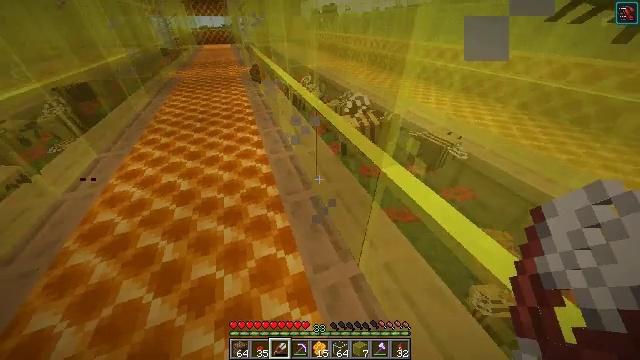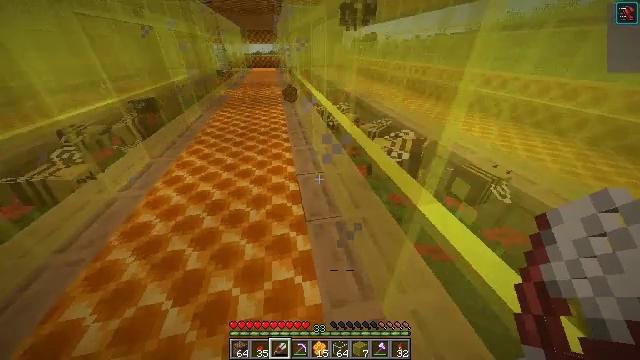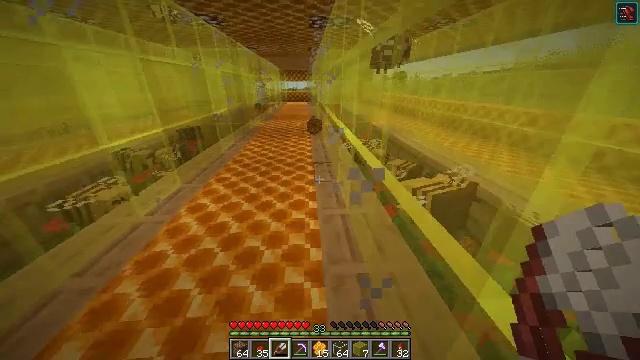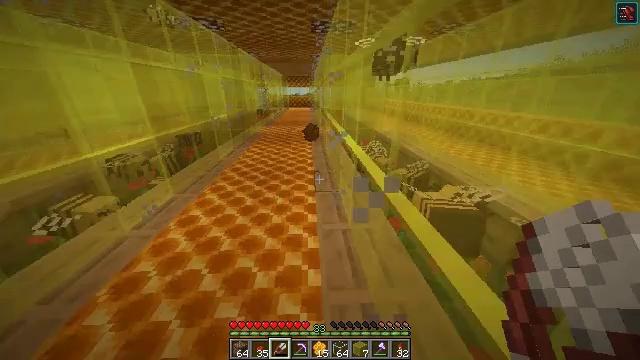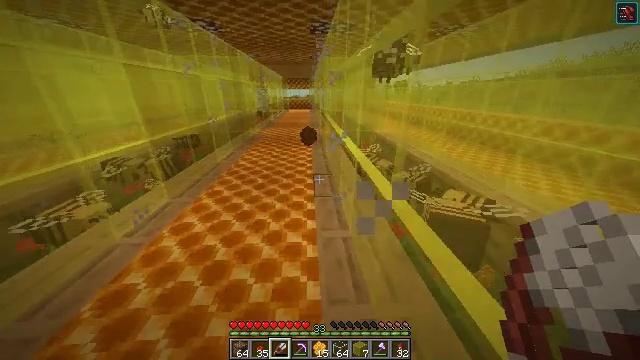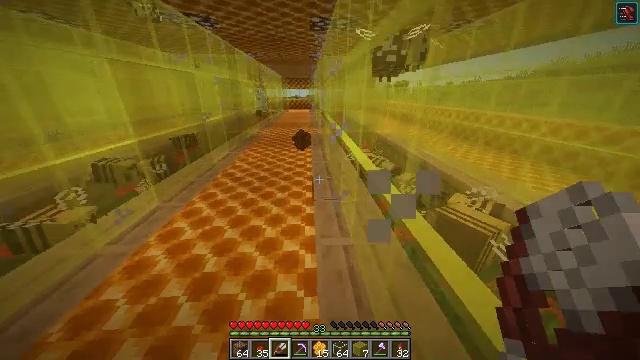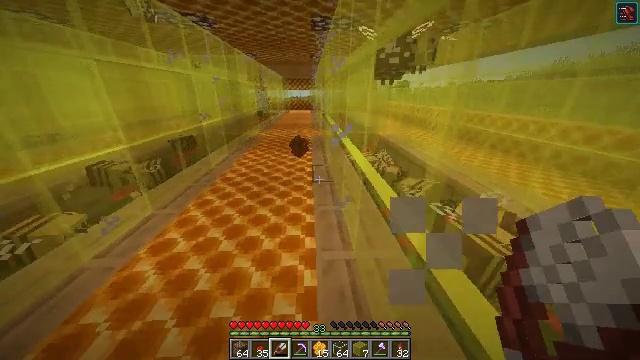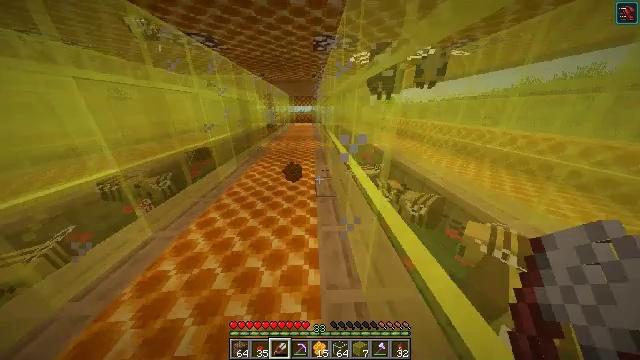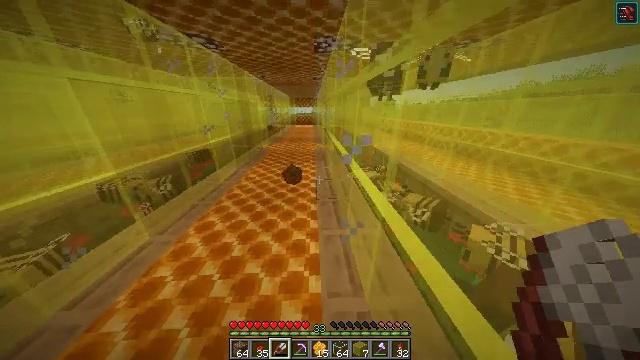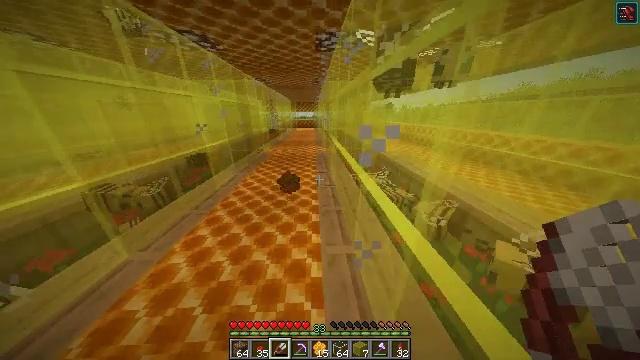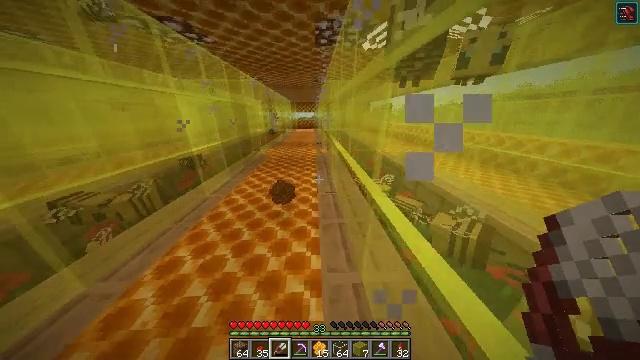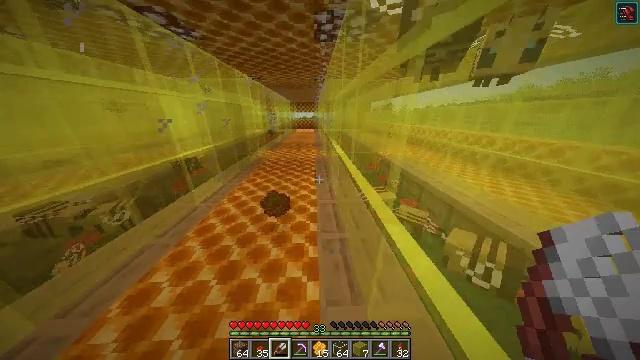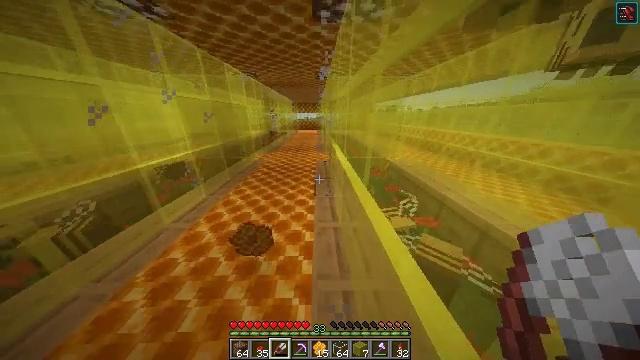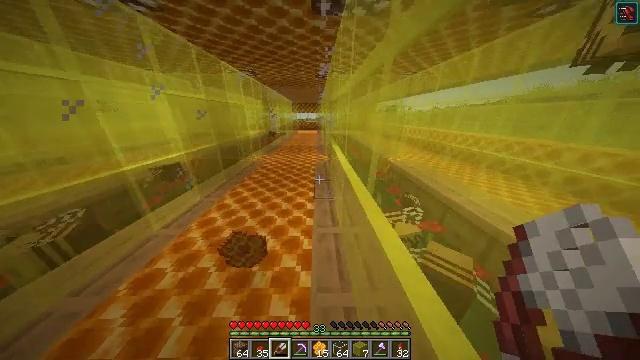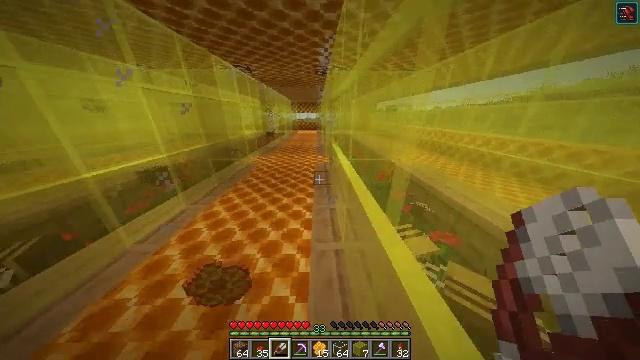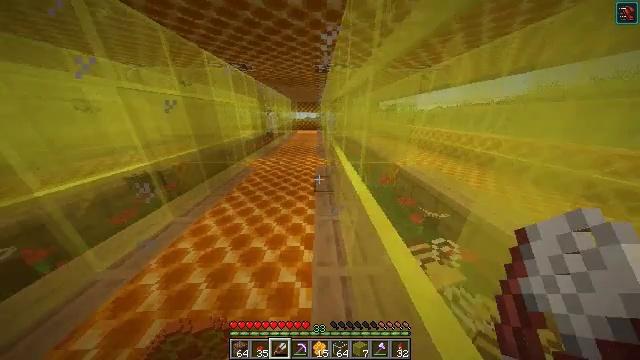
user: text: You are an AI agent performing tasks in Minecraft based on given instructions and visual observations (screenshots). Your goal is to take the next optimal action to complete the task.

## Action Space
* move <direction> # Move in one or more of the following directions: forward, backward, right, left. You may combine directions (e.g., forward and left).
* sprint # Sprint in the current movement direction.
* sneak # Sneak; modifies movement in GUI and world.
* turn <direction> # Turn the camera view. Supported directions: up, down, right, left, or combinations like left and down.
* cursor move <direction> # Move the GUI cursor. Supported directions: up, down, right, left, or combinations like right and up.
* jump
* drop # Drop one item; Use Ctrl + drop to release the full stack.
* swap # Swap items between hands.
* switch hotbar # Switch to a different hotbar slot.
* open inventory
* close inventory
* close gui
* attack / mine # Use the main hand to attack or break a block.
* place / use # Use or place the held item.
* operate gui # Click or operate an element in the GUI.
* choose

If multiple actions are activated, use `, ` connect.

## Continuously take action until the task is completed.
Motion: motion action
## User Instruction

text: Organize honeycombs in a 2x2 pattern to craft a honeycomb block.
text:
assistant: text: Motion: move forward, turn left and up
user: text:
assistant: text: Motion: move forward, turn left and up
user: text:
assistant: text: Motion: move forward, turn up
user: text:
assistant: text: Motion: no_op
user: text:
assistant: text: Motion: move forward
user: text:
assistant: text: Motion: move forward
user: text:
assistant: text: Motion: move forward
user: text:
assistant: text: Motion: move forward
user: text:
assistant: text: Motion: move forward
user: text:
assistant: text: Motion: move forward
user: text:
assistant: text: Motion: move forward
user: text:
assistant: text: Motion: move forward, turn left
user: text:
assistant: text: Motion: move forward
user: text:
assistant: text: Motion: move forward
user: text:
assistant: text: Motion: move forward and move left
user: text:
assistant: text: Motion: move forward and move left
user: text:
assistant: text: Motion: move forward
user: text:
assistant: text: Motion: move forward
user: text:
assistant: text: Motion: move forward
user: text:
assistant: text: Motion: move forward
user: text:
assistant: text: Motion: move forward
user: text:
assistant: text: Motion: move forward
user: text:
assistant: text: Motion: move forward and move left
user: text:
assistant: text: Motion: move forward and move left, turn right and down
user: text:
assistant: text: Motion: move forward and move left, turn right
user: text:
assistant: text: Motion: move forward
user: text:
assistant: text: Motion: move forward
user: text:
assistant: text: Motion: move forward
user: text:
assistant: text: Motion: move forward
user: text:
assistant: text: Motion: no_op